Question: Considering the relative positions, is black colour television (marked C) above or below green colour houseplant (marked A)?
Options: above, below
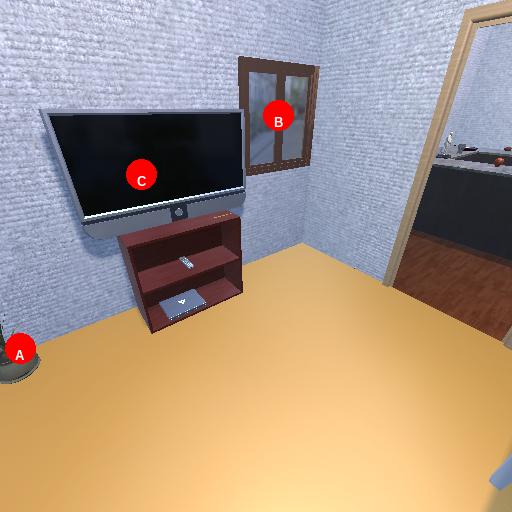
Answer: above